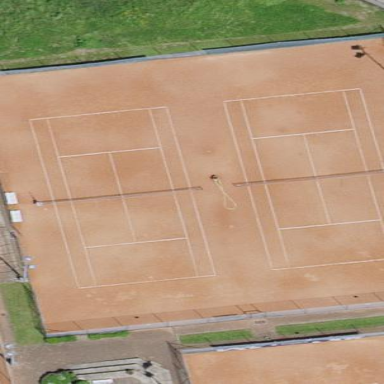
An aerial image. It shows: Tennis pitch with clay surface for leisure sports.